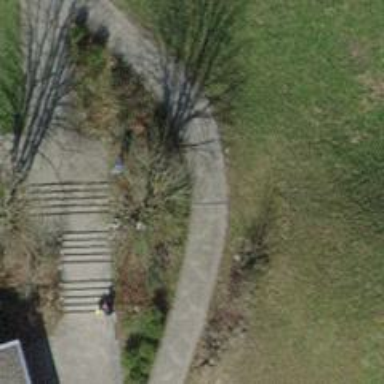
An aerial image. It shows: Path made of paving stones.